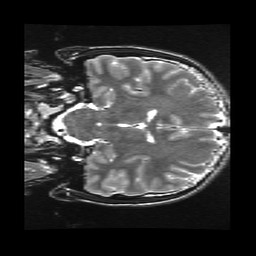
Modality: T2w
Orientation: coronal
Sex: male
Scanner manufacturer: ge
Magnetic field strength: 3 T
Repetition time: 5 s
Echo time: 0.1017 s